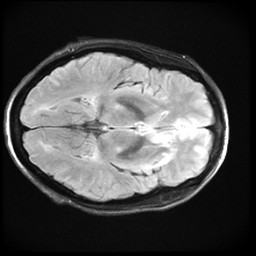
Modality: FLAIR
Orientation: axial
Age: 55
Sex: female
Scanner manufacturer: ge
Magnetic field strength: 3 T
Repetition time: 11 s
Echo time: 0.1497 s